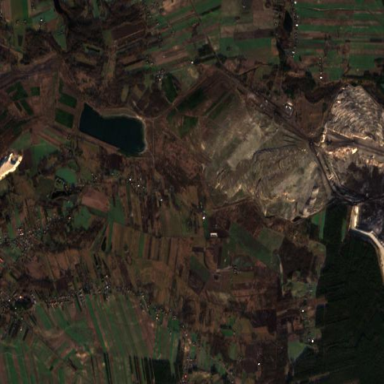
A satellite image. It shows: Quarry area.